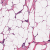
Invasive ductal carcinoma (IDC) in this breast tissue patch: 0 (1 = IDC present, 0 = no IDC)